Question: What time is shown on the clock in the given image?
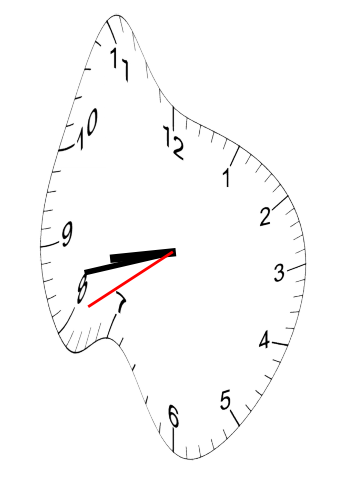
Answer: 08:42:40